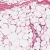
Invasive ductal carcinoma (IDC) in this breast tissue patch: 0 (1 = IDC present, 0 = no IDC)